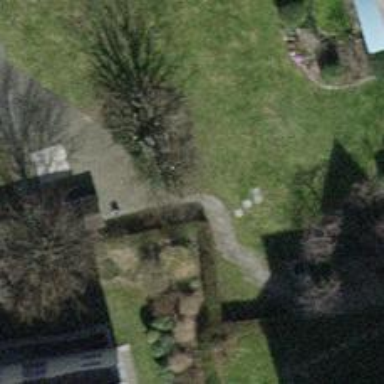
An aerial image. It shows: Sidewalk.